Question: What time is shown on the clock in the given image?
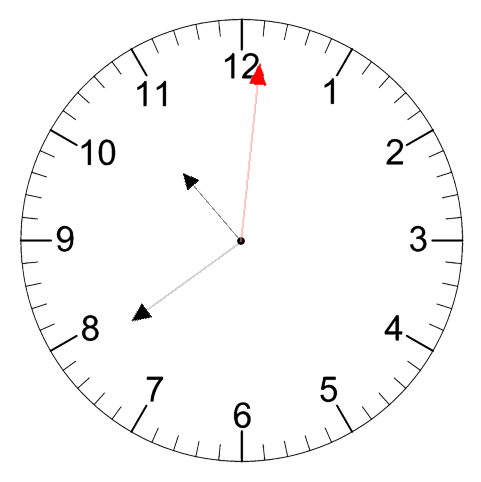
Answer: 10:39:01